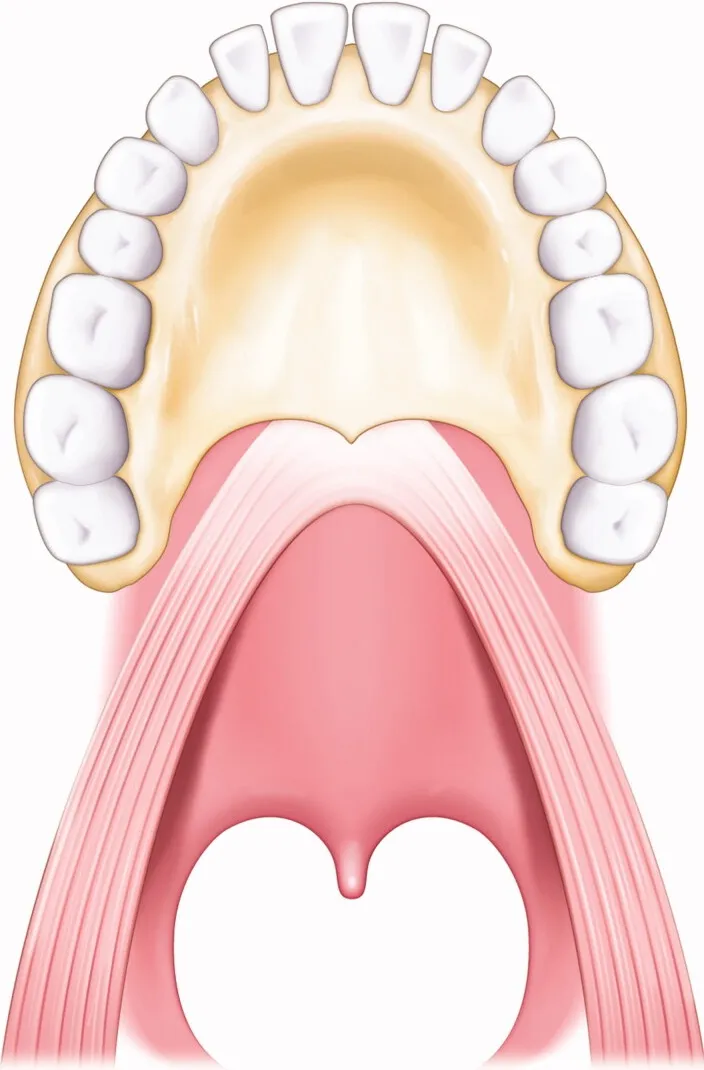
Illustration of the state of the LVPM. The LVPM continues from side to side, and the anterior portion is attached to the posterior border of the hard palate.
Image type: radiology (x_ray)